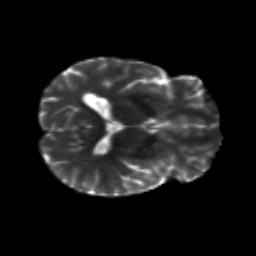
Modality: T2w
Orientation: axial
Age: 28
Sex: male
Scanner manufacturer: siemens
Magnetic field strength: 3 T
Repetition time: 8.8 s
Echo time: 0.085 s